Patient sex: M
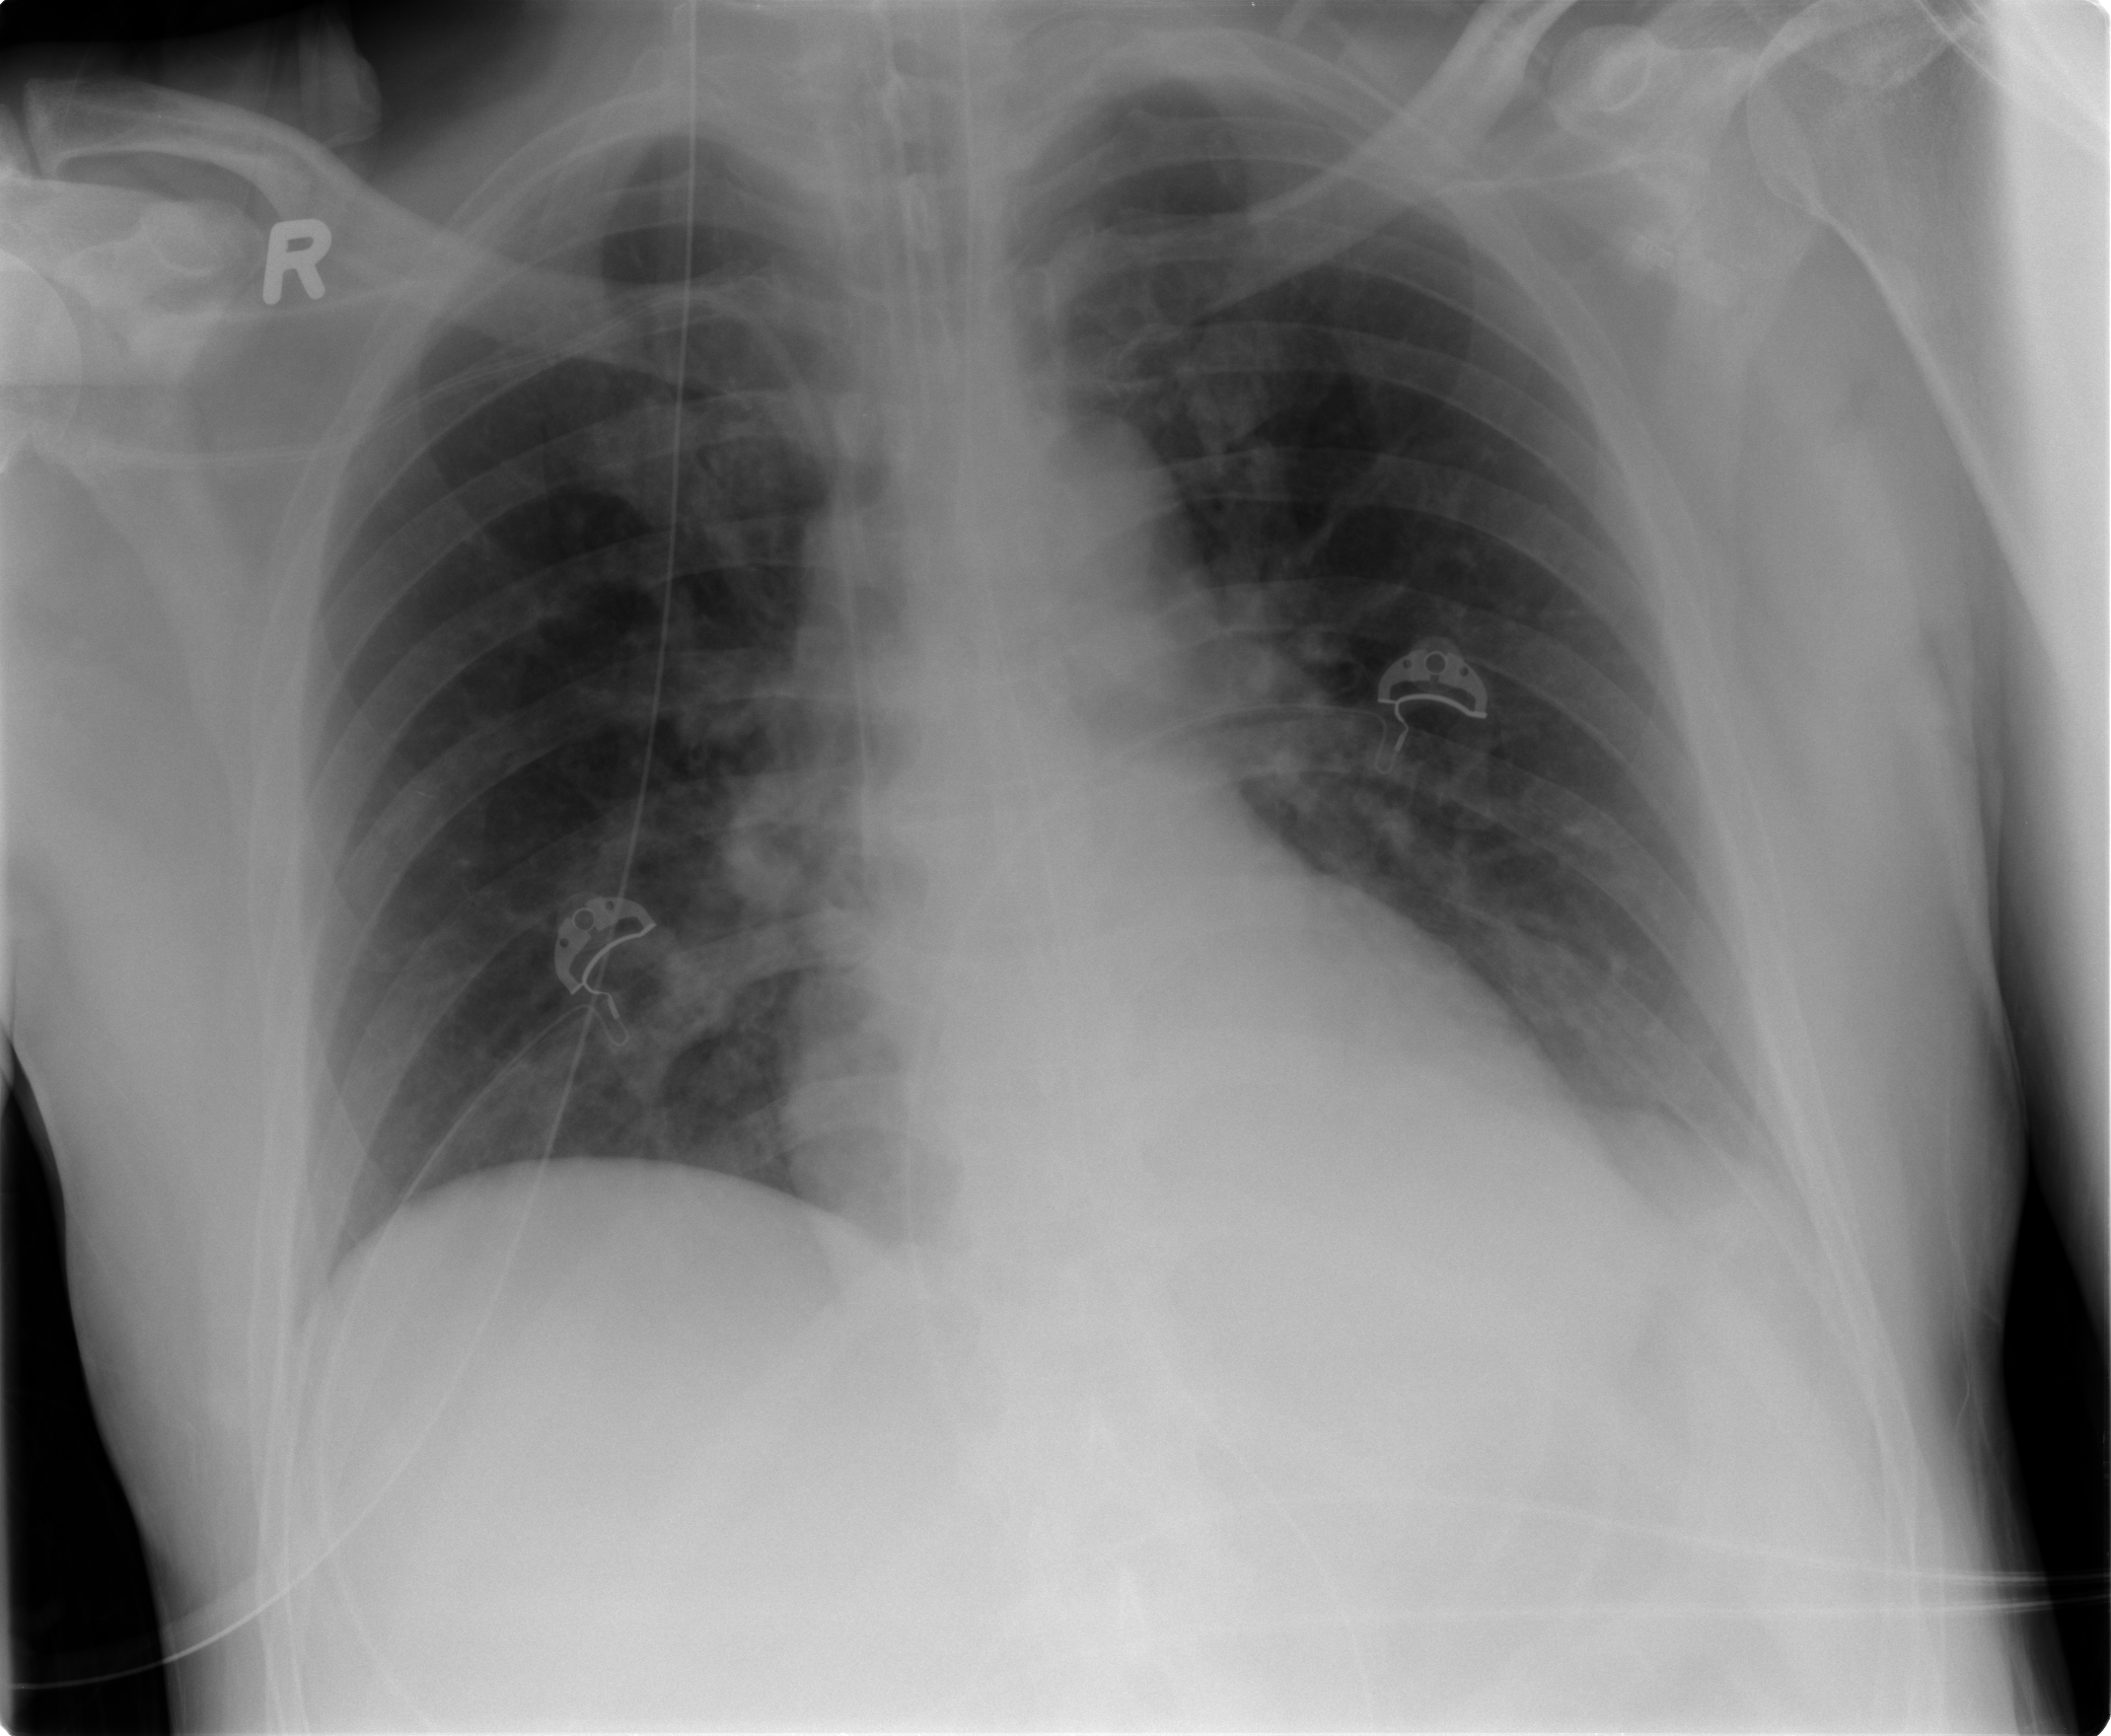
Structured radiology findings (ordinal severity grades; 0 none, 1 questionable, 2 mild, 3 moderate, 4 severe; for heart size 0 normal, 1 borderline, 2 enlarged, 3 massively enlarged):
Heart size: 0
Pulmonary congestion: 2
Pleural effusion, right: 0
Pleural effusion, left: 2
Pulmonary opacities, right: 1
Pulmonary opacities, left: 1
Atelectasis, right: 0
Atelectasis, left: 0